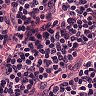
Metastatic tissue present: no